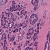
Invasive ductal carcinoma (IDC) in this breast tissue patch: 1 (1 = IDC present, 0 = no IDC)